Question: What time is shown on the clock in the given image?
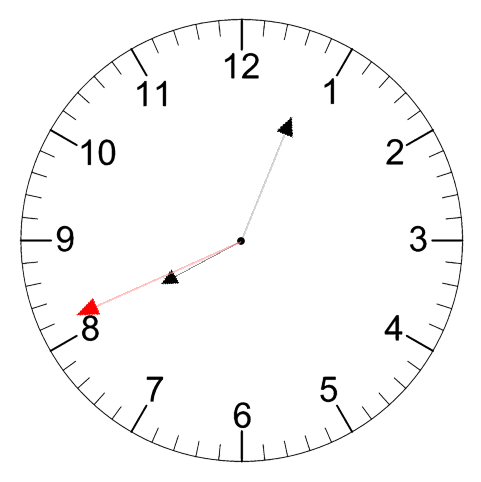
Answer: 08:03:41